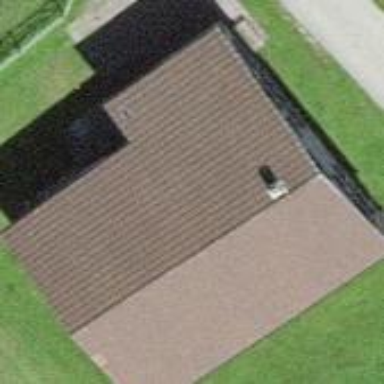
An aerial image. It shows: Simple house.